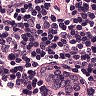
Metastatic tissue present: no